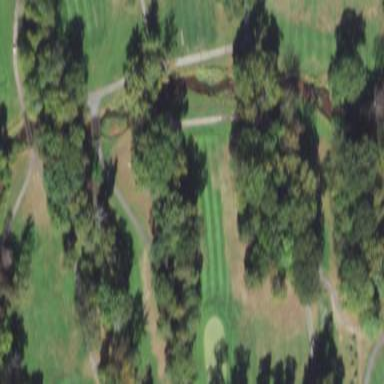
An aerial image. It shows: Picturesque scene of golf course with lateral water hazard.